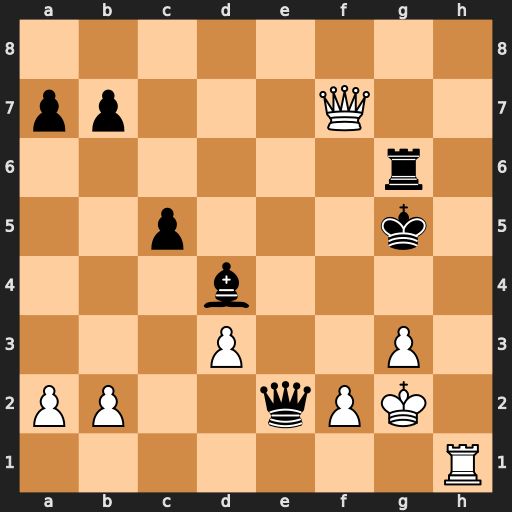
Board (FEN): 8/pp3Q2/6r1/2p3k1/3b4/3P2P1/PP2qPK1/7R
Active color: w
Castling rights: -
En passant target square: -
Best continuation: Qf4#